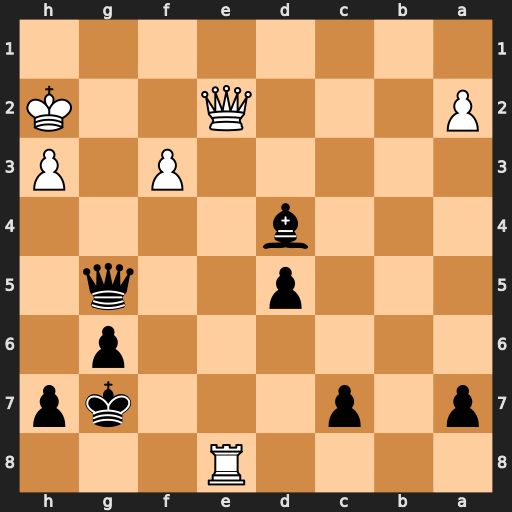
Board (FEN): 4R3/p1p3kp/6p1/3p2q1/3b4/5P1P/P3Q2K/8
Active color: b
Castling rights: -
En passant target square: -
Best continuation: Qg1#